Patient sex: F
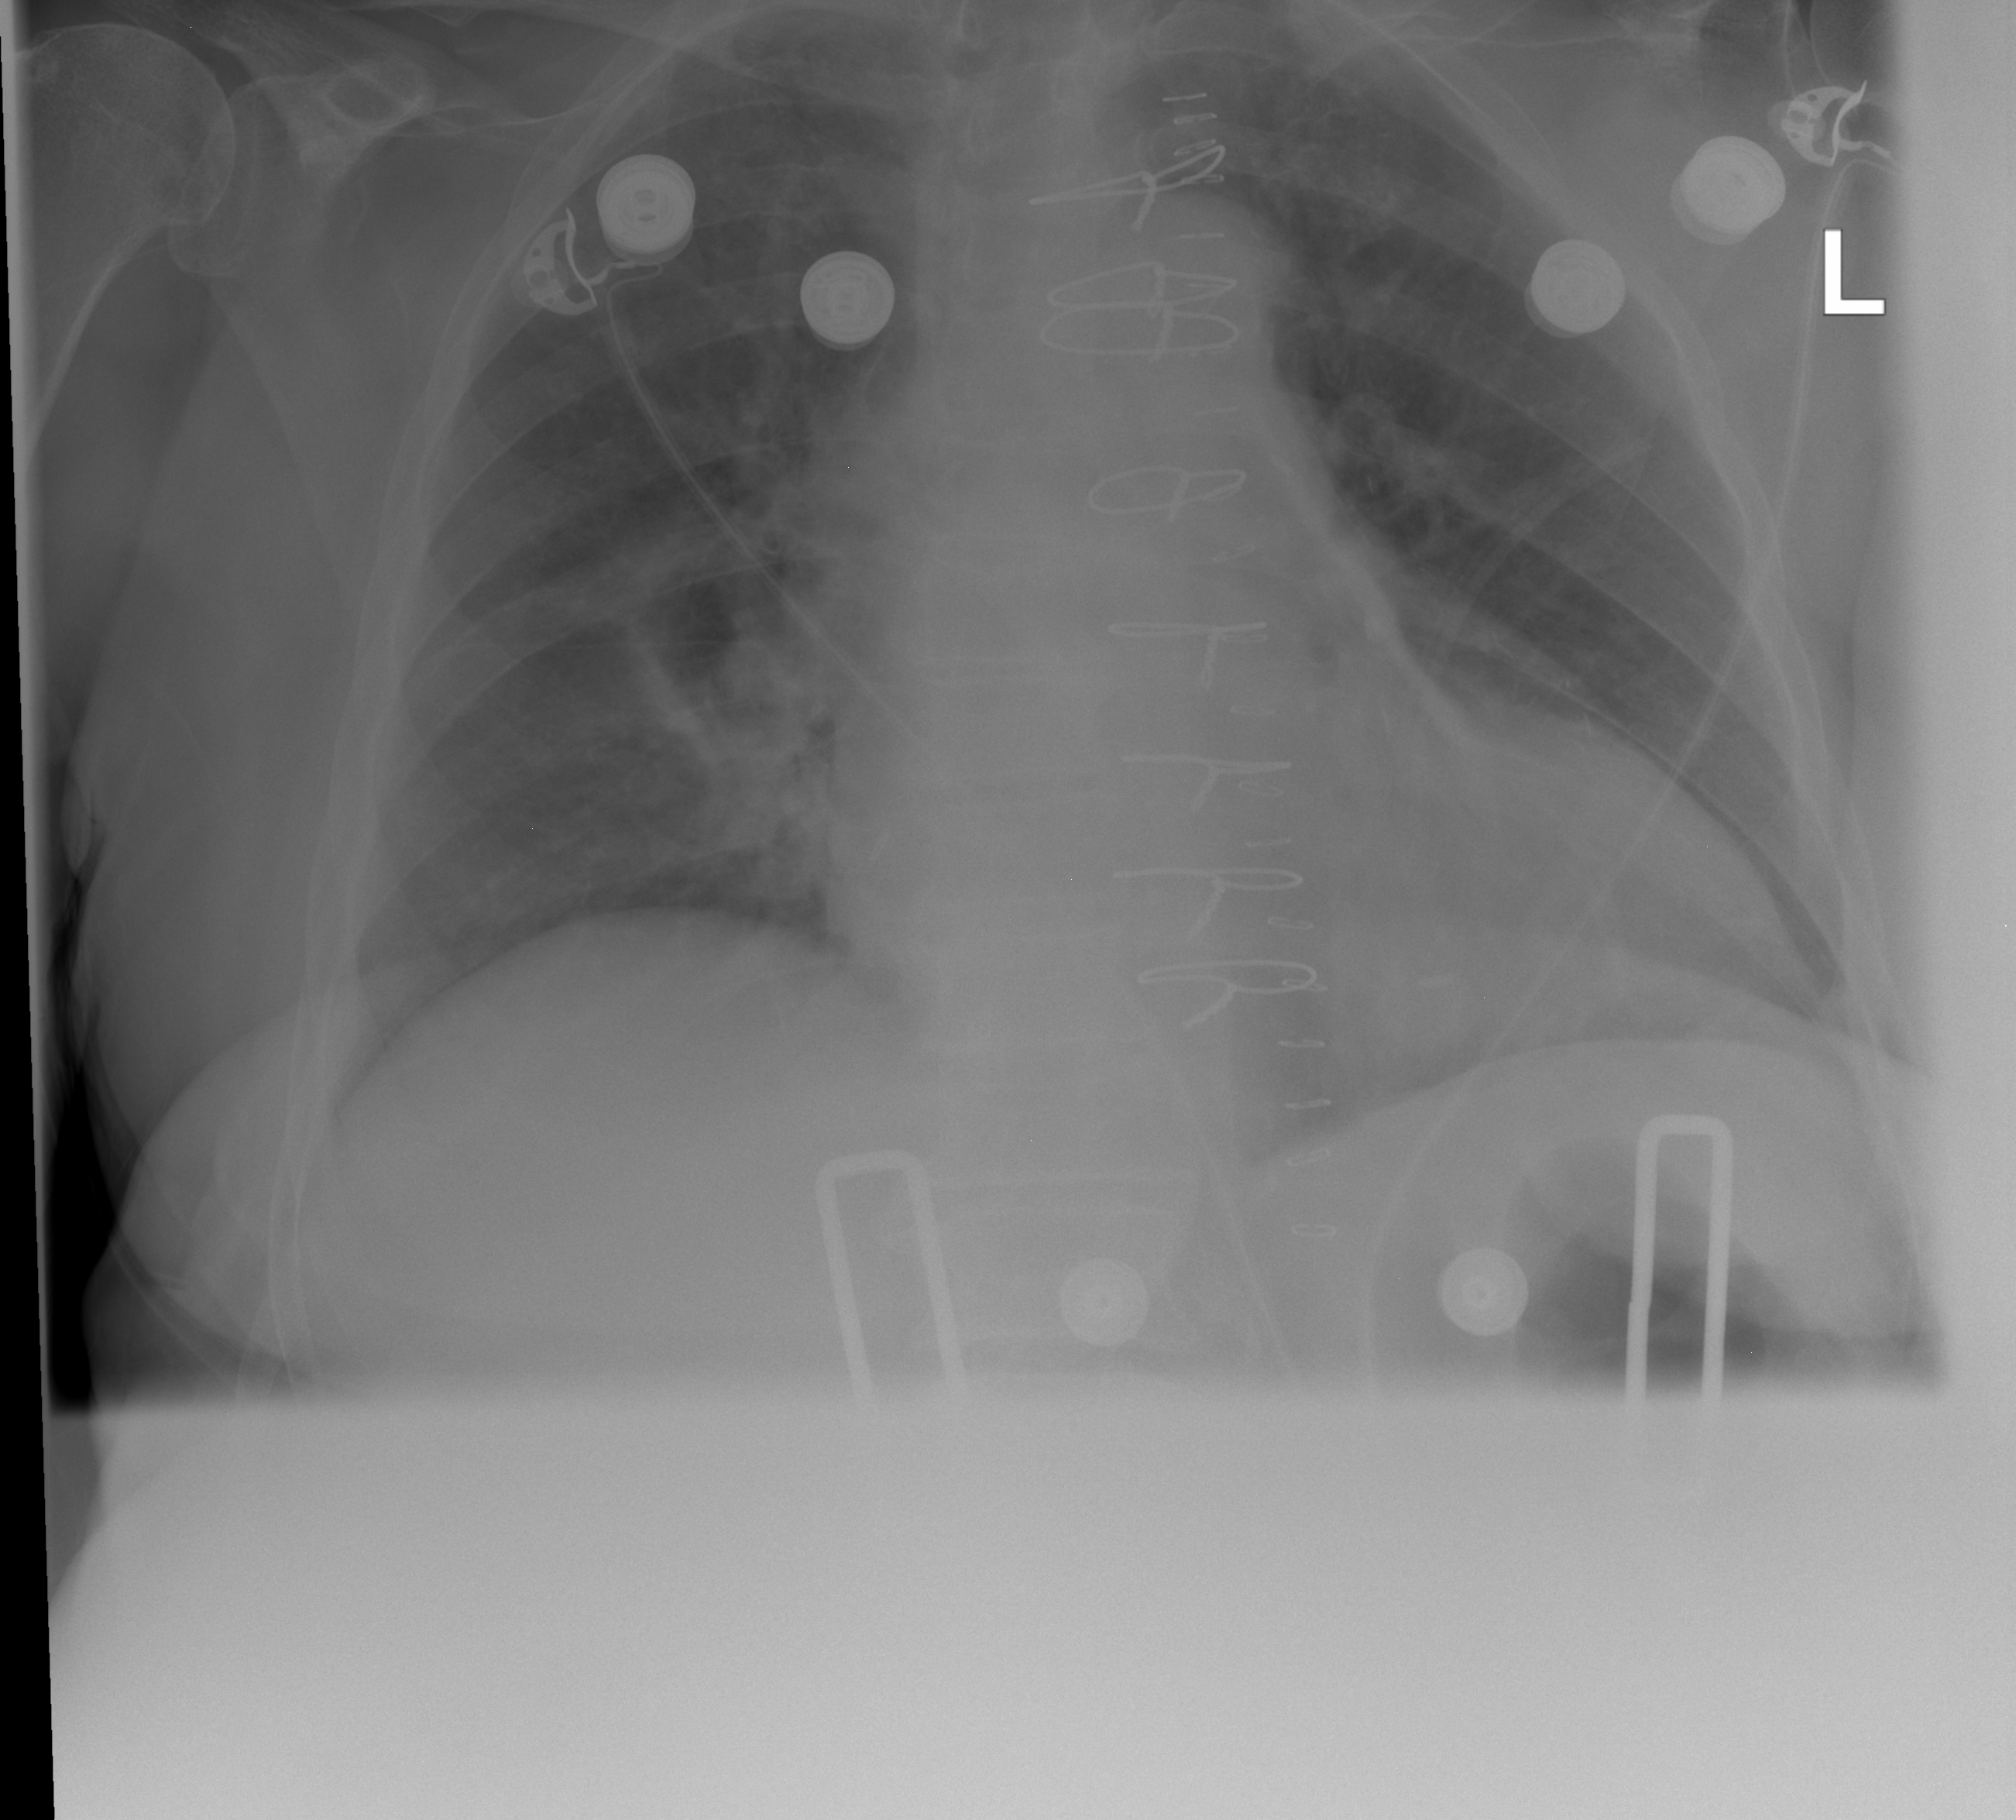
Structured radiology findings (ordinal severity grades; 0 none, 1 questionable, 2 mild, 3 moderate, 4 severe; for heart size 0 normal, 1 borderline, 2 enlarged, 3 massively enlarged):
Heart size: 2
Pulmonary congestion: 2
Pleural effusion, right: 0
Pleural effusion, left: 2
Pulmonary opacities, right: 2
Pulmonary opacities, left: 0
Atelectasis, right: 0
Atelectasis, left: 0